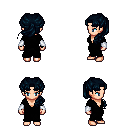
a pixel art fantasy rpg character, female body template, human, light skin, black robe, metal pants, raven princess hairstyle, white cloth bracers, four views (front, back, left, right), 2x2 character sprite sheet, small pixel art, hard edges, no anti-aliasing